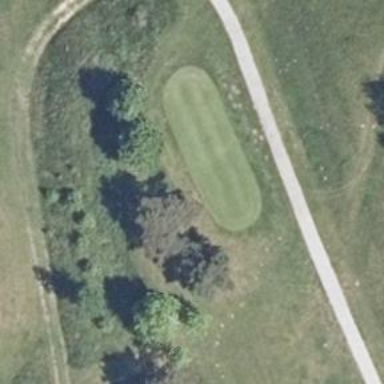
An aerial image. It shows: Golf tee.